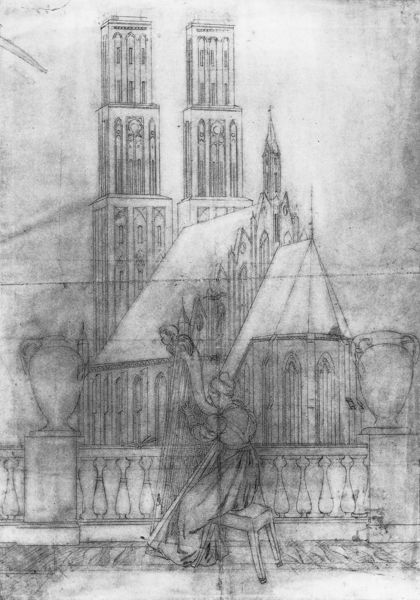
Titel: Harfespielerin (Entwurfszeichnung für “Allegorie der geistlichen Musik”)
Künstler: Caspar David Friedrich
Institution: Chemnitz, Städtische Kunstsammlung
Schlagwörter: himmel, fenster, frau, kleid, skizze, stuhl, zeichnung, dach, architektur, sockel, spitze, brüstung, kirche, sessel, musiker, gotik, turm, krug, vase, balkon, bogen, empore, hocker, schemel, verzierung, vasen, geländer, spiel, türme, balustrade, dom, draußen, entwurf, spitzbogen, chor, harfe, sakral, masswerk, satteldach, balluster, baluster, säilen, harfenistin, sskizze, harfenspielerin, gotik#, überdeckung, sksizze, raußen